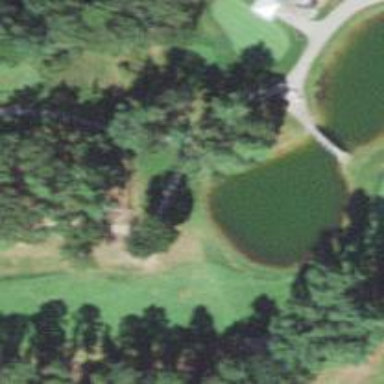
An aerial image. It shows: Path for golf carts.